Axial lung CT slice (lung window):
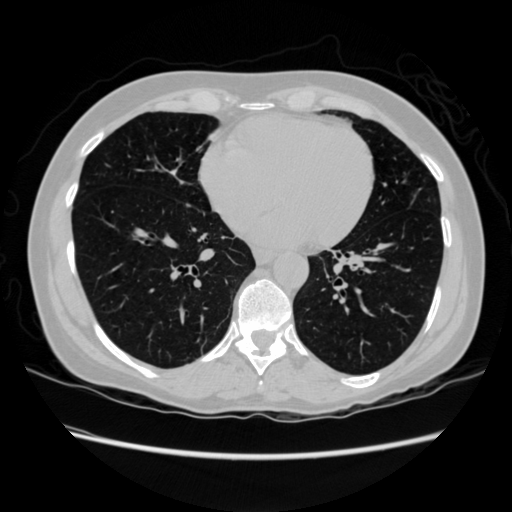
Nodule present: no